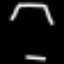
Label: octagon